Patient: sex M, age 72
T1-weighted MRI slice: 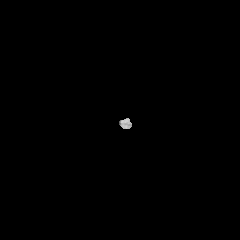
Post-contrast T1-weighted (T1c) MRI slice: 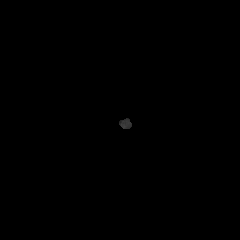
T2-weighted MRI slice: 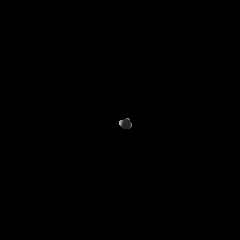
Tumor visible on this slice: no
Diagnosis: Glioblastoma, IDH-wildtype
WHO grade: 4